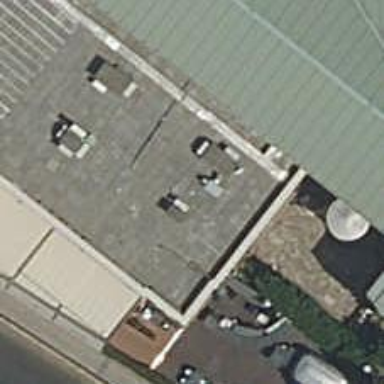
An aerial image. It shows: Restaurant.